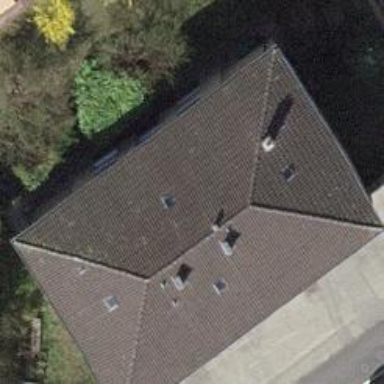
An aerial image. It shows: Hipped roof apartment building.